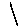
Label: line